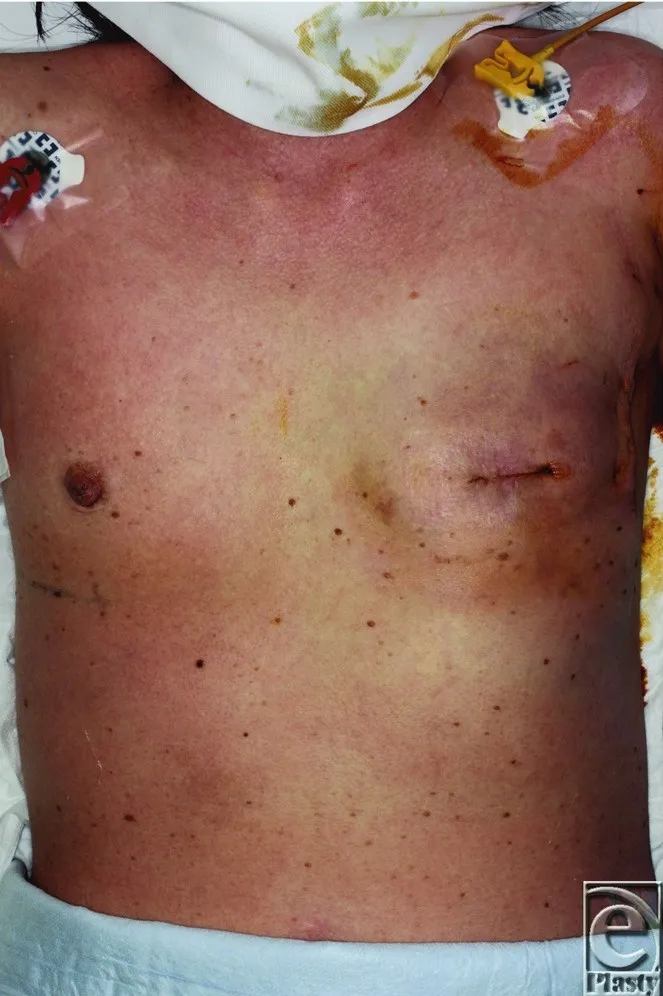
Case 2 on the first day of onset. She presented with a diffuse rash on the upper part of her body.
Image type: medical_photograph (skin_photograph)